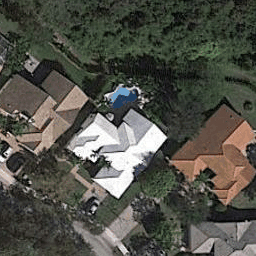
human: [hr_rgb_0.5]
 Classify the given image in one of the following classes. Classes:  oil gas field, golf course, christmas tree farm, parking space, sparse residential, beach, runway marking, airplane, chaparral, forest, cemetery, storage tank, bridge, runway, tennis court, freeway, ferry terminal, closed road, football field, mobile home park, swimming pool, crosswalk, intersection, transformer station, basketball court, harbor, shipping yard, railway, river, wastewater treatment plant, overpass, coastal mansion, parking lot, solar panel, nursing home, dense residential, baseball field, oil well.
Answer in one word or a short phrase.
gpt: coastal mansion